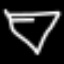
Label: diamond